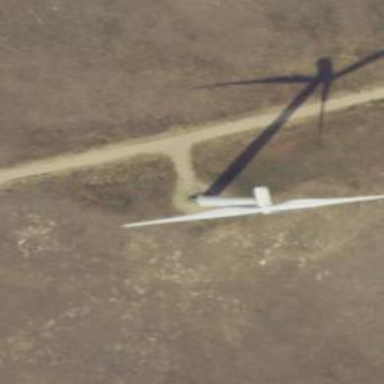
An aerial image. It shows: Wind turbine generator that utilizes wind as its source for generating electricity. It is of the horizontal axis type.